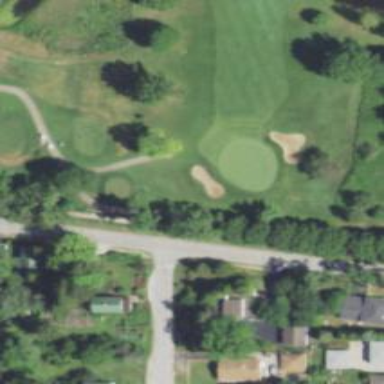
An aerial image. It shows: Path for both road and golf.